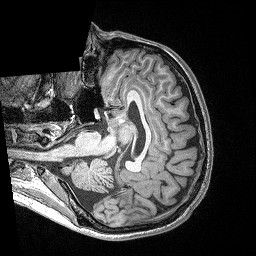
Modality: T1w
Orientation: axial
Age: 24
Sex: male
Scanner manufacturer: siemens
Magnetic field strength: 3 T
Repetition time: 2.4 s
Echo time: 0.03 s